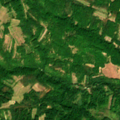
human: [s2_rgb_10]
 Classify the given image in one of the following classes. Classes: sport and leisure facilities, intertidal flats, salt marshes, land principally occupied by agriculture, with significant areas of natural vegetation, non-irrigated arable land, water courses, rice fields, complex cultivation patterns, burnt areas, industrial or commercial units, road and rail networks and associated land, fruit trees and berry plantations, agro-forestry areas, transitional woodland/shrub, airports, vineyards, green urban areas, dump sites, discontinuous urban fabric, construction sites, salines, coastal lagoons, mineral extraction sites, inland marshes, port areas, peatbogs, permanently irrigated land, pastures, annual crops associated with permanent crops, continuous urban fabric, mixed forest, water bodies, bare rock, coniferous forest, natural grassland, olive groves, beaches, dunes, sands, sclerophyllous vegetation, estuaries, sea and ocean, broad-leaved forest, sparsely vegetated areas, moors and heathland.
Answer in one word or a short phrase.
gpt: complex cultivation patterns, land principally occupied by agriculture, with significant areas of natural vegetation, broad-leaved forest, transitional woodland/shrub